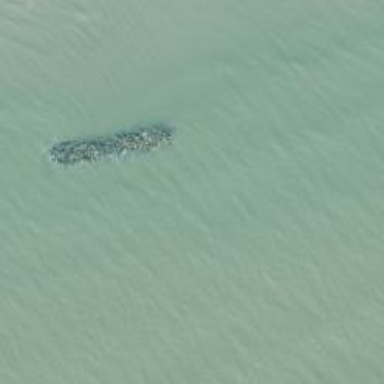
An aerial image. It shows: Breakwater structure.